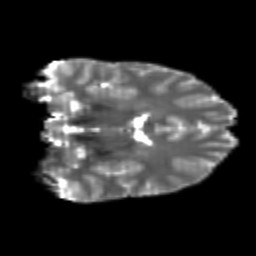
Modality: T2w
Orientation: coronal
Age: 20
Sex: female
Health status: healthy
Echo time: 0.074 s